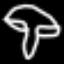
Label: mushroom